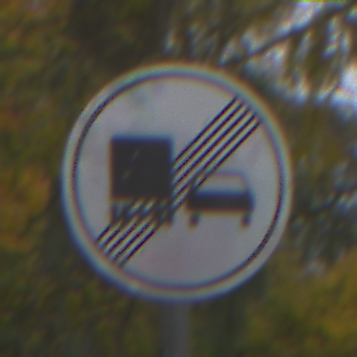
Verkehrszeichen: EndeUeberholverbotKraftfahrzeuge
Umgebung: Outdoor, Nature
Tageszeit: Midday
Wetter: Overcast
Licht: Natural
Jahreszeit: Autumn
Kontrast: LowContrast